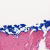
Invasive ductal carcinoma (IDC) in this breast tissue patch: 0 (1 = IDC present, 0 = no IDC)